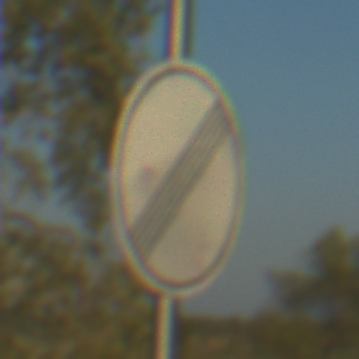
Verkehrszeichen: EndeSaemtlicherBegrenzungen
Umgebung: Outdoor, RoadRail
Tageszeit: SunriseSunset
Wetter: Clear
Licht: Natural
Jahreszeit: NotSpecified
Kontrast: HighContrast